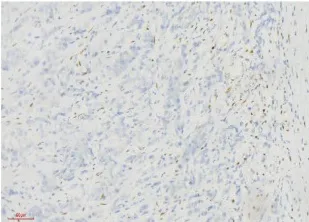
Mismatch repair protein expression: MLH1.
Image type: pathology (immunostaining)